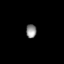
Tissue: lung
Cell type: Others
Senescence score: 0.6617
Nuclear area (px): 138
Mean DAPI intensity: 140.601